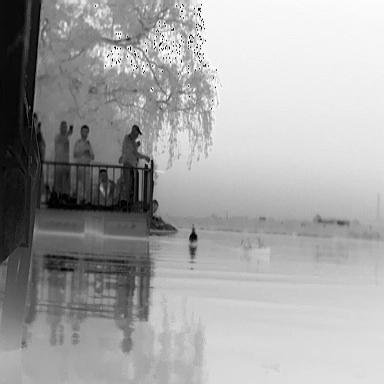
There is a warship in the infrared image.